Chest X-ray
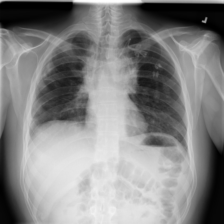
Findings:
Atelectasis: positive
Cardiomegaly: negative
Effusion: negative
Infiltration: negative
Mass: negative
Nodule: negative
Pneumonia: negative
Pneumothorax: negative
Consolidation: negative
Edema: negative
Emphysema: negative
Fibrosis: negative
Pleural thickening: negative
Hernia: negative